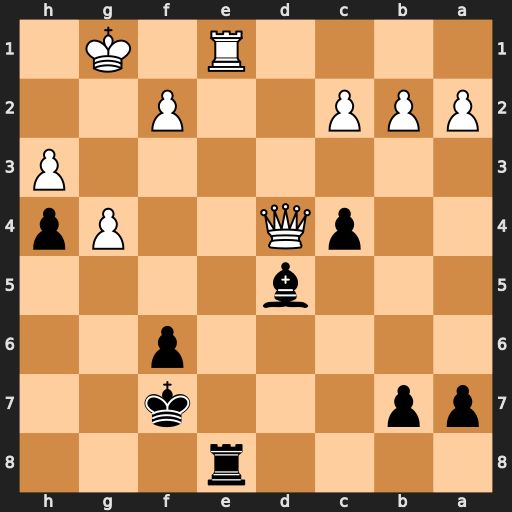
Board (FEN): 4r3/pp3k2/5p2/3b4/2pQ2Pp/7P/PPP2P2/4R1K1
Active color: b
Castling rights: -
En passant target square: -
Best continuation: Rxe1+ Kh2 Rh1#